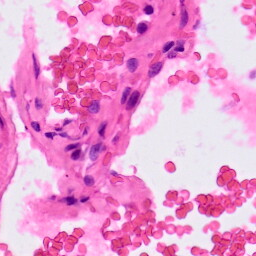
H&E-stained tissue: Lung